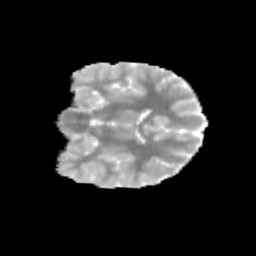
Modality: MD
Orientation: coronal
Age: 12
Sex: female
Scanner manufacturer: siemens
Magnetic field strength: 3 T
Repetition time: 3.8 s
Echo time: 0.07 s